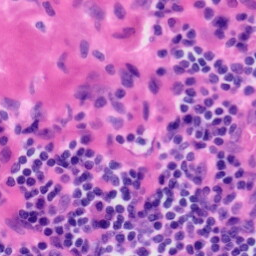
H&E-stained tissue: Tonsil